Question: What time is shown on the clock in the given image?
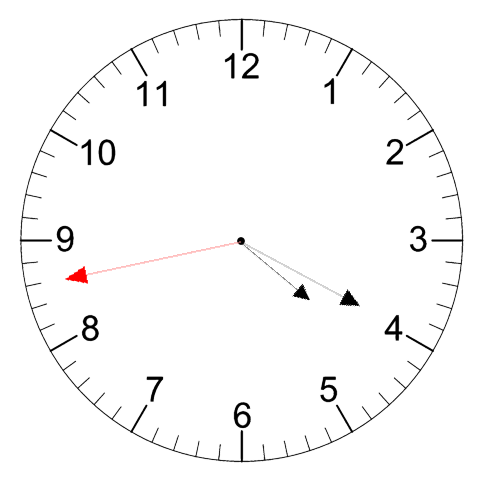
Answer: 04:19:43